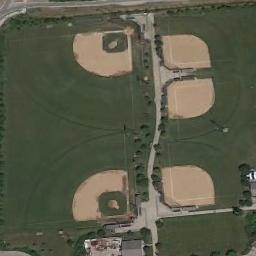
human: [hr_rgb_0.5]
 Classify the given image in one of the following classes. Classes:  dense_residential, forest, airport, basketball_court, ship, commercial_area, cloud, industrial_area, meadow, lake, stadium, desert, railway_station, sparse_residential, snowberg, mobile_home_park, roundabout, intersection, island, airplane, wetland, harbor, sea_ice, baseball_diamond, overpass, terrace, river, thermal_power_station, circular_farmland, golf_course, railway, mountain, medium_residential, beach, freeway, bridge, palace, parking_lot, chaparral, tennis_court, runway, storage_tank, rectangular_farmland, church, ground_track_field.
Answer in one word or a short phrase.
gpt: baseball_diamond